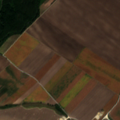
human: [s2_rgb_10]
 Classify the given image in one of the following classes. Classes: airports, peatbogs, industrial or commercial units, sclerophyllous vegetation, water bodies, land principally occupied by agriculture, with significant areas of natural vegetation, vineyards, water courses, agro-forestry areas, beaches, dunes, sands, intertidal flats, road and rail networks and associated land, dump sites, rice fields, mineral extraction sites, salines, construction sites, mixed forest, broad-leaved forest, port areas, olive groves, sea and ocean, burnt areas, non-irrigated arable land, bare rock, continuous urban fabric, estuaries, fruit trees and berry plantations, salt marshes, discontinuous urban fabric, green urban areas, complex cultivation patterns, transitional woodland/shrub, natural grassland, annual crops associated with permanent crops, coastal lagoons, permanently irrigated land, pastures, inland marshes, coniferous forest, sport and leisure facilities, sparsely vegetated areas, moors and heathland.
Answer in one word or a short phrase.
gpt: non-irrigated arable land, broad-leaved forest